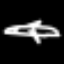
Label: airplane